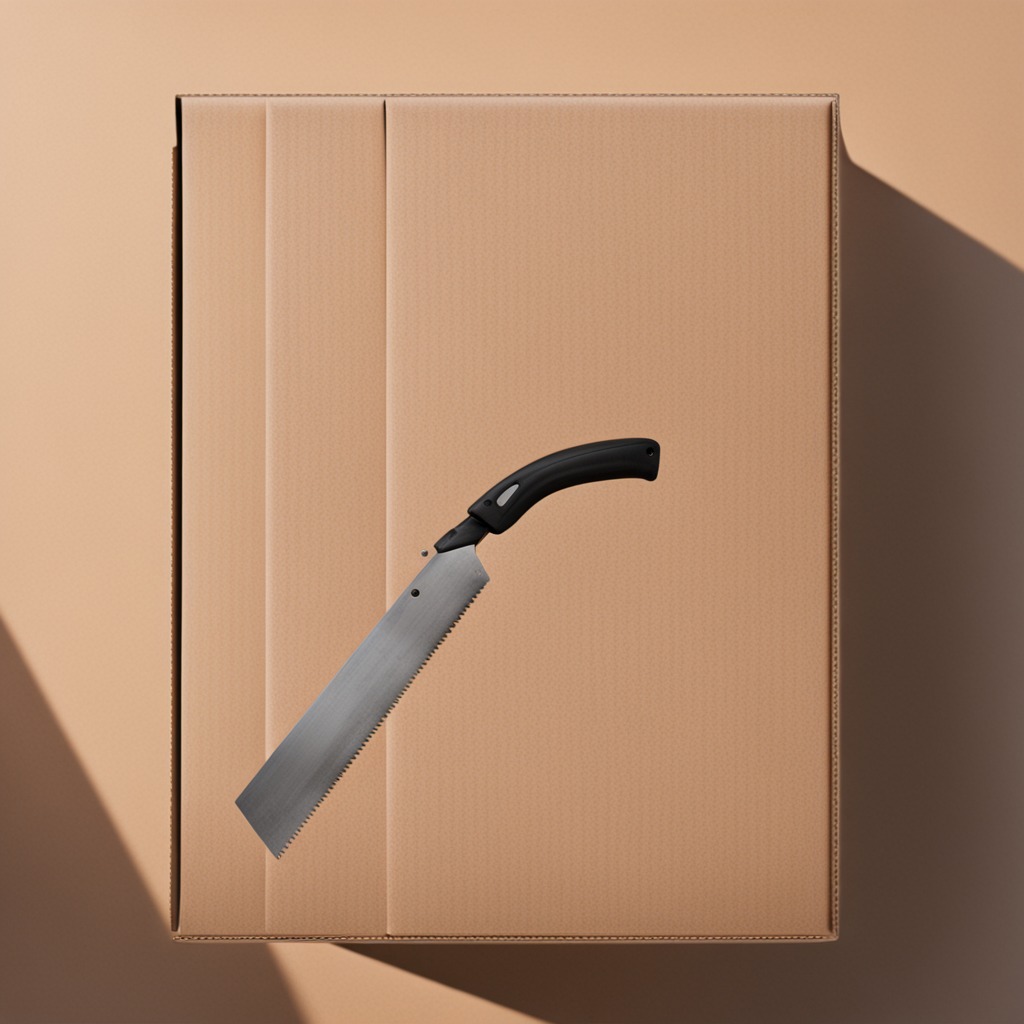
A metal saw is lying on the cardboard box surface in an outdoor workshop during daytime bright natural light soft shadows slightly creased but